Interaction volume radius: 5 \u00c5
Interaction volume height: 10 \u00c5
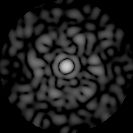
Disorder parameter: 0.8044